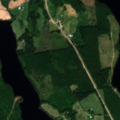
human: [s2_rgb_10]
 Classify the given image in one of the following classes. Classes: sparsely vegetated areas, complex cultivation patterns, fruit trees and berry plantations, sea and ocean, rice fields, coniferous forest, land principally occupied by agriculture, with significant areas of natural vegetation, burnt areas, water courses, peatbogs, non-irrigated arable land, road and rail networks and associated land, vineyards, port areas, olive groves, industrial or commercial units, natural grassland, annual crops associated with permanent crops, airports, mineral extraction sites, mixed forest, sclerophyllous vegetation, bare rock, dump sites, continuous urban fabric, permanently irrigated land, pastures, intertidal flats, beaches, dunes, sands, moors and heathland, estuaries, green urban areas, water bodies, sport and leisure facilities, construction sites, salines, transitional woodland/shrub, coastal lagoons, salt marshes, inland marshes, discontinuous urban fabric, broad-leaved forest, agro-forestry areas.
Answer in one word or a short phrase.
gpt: land principally occupied by agriculture, with significant areas of natural vegetation, broad-leaved forest, mixed forest, water bodies